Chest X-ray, AP view. Patient: 18 years old, sex M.
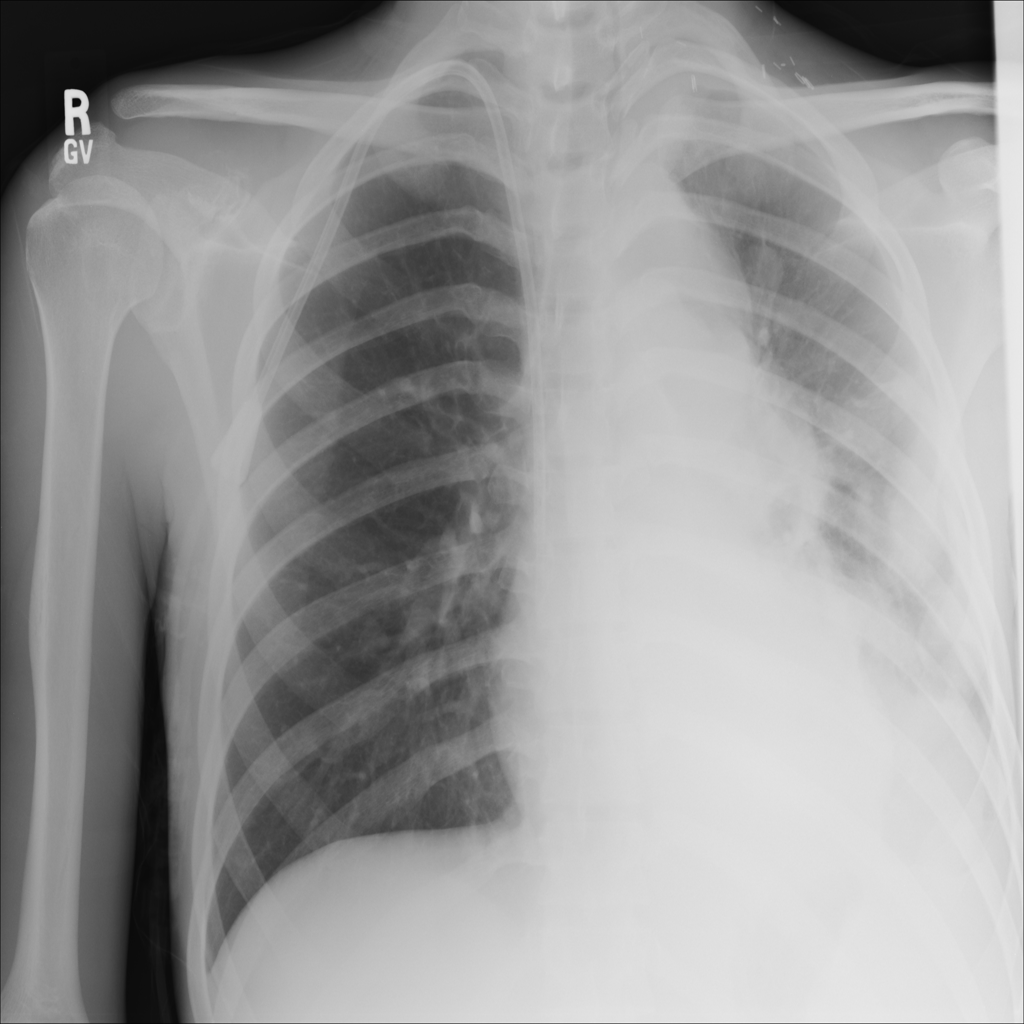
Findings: No Finding